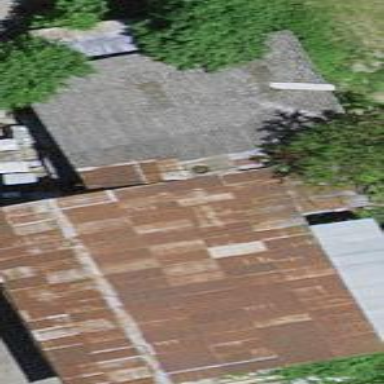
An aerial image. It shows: Rural barn.